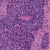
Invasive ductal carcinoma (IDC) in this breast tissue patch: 1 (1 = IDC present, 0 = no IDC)